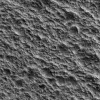
Atmospheric dust classification: not_dusty